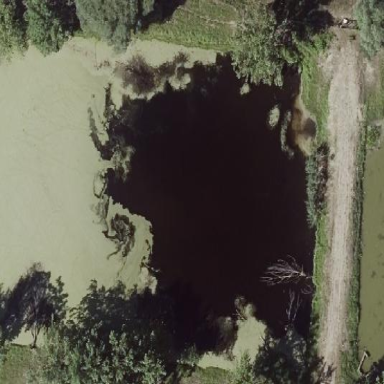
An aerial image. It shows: Pond with natural water.